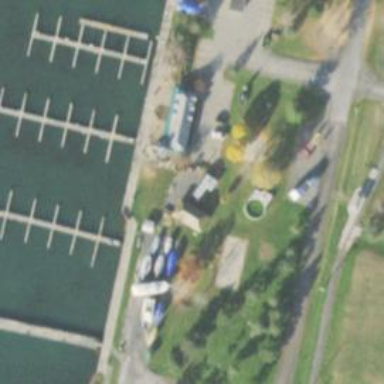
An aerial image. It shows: Pier with mooring facilities.